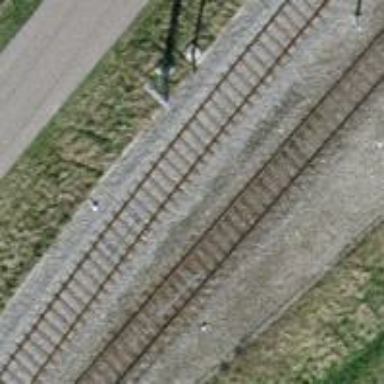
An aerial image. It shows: Railway siding with one electrified track and contact line.